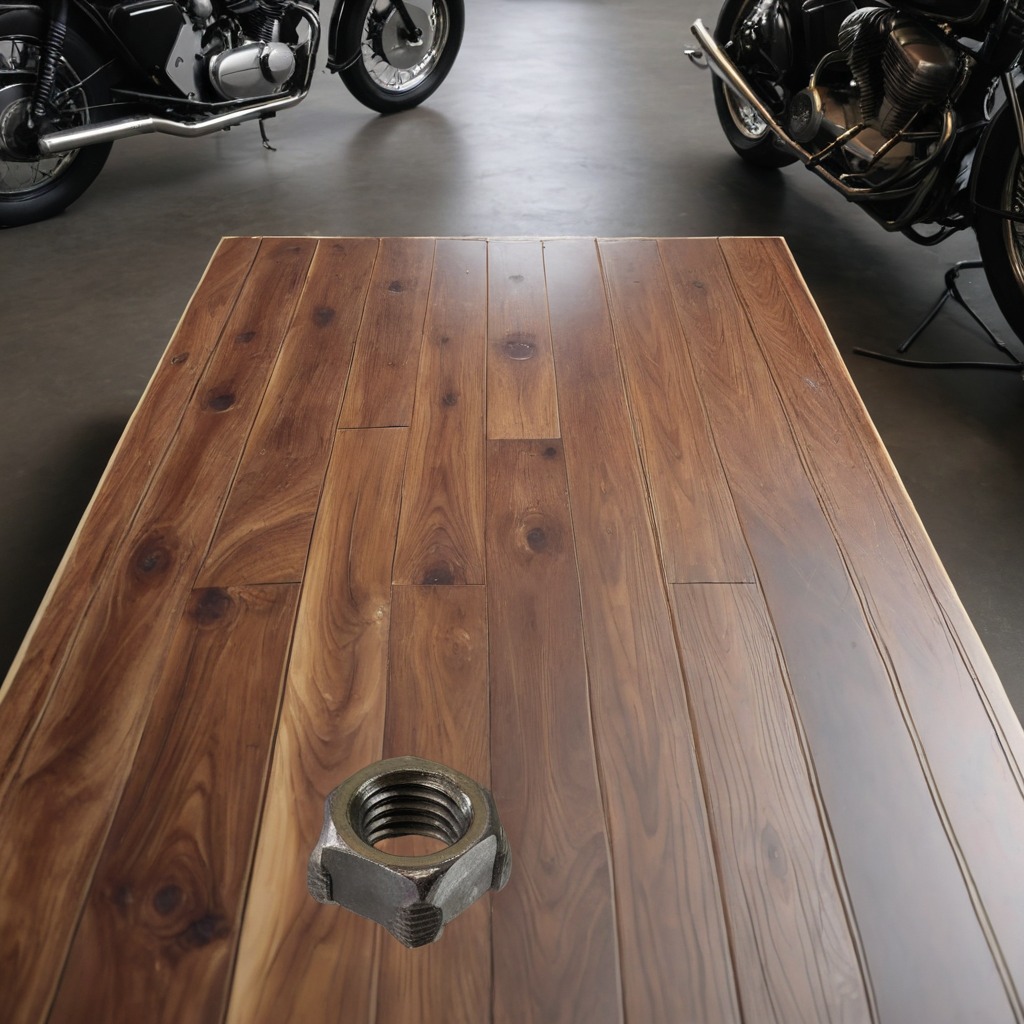
A metal nut is lying on the wooden table in a vintage motorcycle garage.